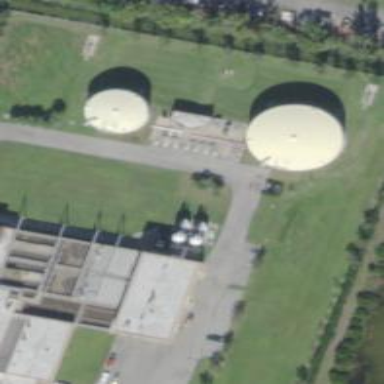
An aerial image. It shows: Storage tank with man-made structure.